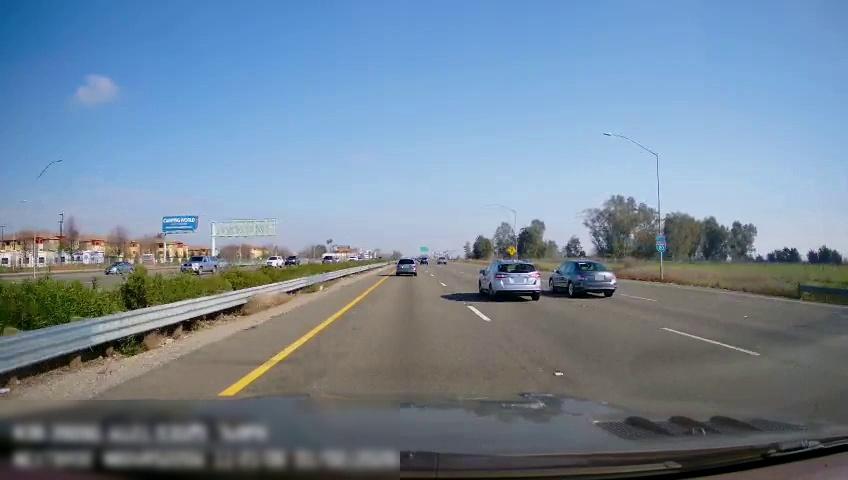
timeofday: Day
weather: Sunny
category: Drivable Space
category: Drivable Space
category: Vehicles | Car
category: Vehicles | Car
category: Vehicles | Car
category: Vehicles | Car
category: Vehicles | SUV
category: Vehicles | SUV
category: Vehicles | SUV
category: Vehicles | SUV
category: Lanes | Current Lane
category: Lanes | Current Lane
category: Lanes | Alternate Lane
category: Lanes | Alternate Lane
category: Lanes | Alternate Lane
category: Traffic | Signs
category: Traffic | Signs